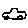
Label: car